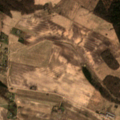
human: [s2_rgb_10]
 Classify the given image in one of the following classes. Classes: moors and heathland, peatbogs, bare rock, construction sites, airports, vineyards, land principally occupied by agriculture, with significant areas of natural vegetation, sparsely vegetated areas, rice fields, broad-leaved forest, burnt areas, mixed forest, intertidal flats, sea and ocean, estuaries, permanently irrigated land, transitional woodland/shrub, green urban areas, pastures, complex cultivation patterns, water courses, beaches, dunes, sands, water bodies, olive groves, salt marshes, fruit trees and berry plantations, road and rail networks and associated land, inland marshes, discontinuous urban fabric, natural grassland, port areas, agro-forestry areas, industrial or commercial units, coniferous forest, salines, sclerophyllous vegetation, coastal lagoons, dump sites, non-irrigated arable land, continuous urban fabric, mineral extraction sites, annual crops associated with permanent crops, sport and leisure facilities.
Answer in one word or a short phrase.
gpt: non-irrigated arable land, complex cultivation patterns, land principally occupied by agriculture, with significant areas of natural vegetation, coniferous forest, mixed forest